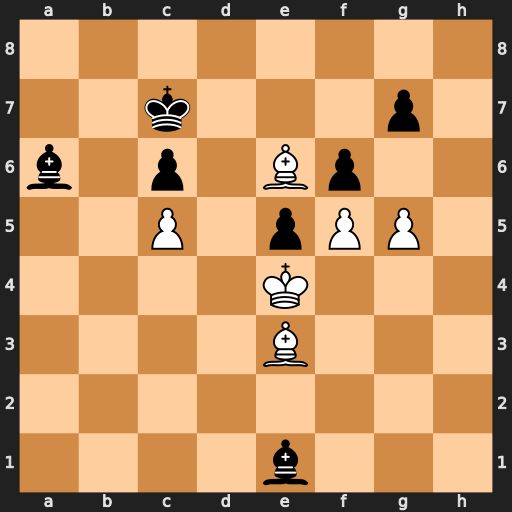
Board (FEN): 8/2k3p1/b1p1Bp2/2P1pPP1/4K3/4B3/8/4b3
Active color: w
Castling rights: -
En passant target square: -
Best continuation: g6 Kd8 Bh6 Ke7 Bxg7